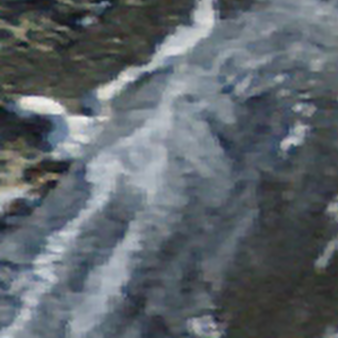
Label: other